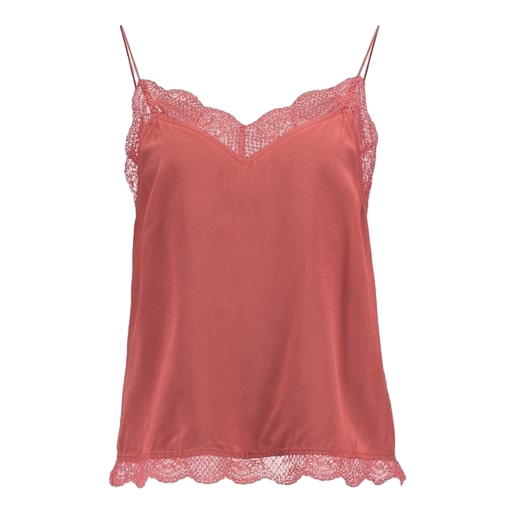
multicolor vila brown lace detail cami, pink strappy top lace, red pucker lace notch cami, white background